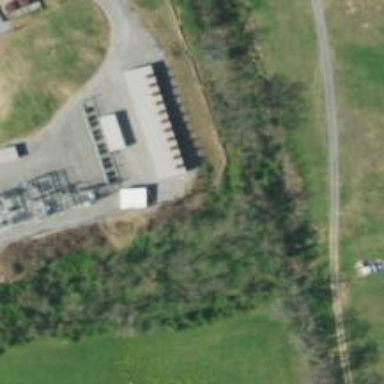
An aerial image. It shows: Generator for power supply.